Question: Here is what I am having when I press the "Bills for Today's Orders" button:

I have no idea how to get rid of the "{name =". I just want it to say "Michael Smith" and stuff like this. I do not want the bracket nor the column header. What am I doing wrong? By the way, this data is from database tables.
Here is my code:
'''
Dim query1 = From cust In MICROLANDDataSet.Customers
Join ord In MICROLANDDataSet.Orders
On cust.custID Equals ord.custID
Select cust.name, cust.street, cust.city, cust.amtPurchases, ord.quantity
lstOutput.Items.Clear()
lstOutput.DataSource = query1.ToList
lstOutput.SelectedItem = Nothing
'''
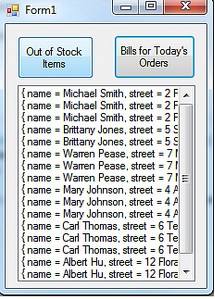
Answer: you should use the 'DisplayMember' property
'''
listBox1.DataSource = query1.ToList;
listBox1.DisplayMember = "name";
'''